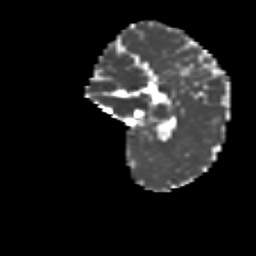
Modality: MD
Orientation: sagittal
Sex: female
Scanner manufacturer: siemens
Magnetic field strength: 3 T
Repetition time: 5 s
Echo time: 0.071 s